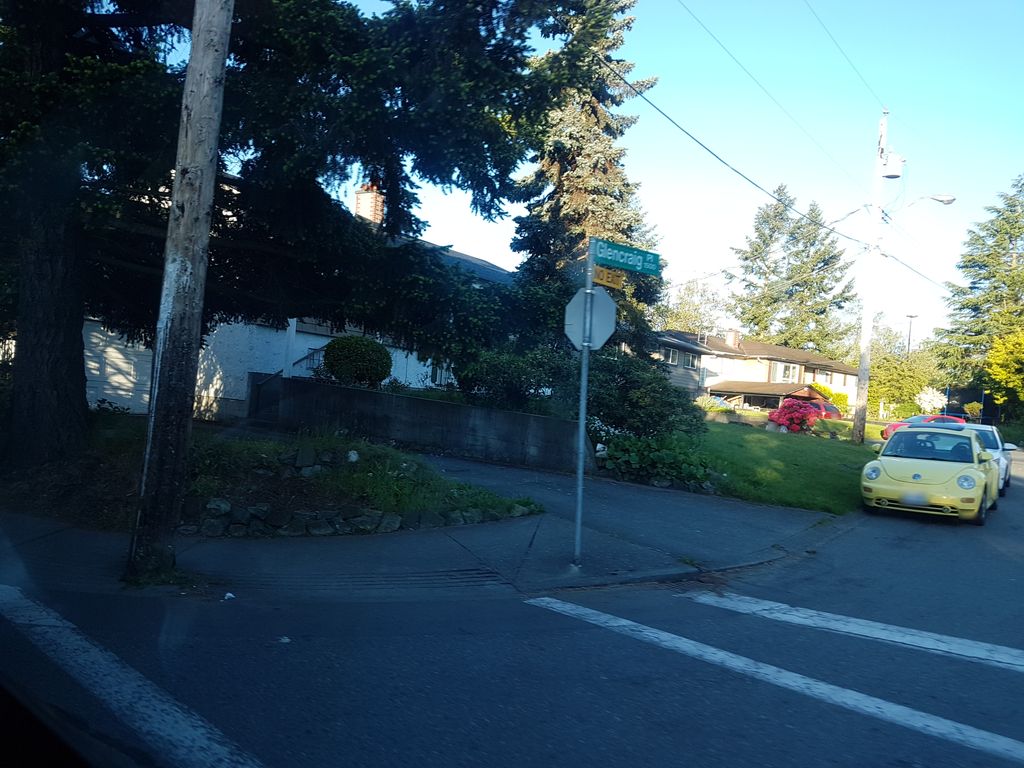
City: victoria